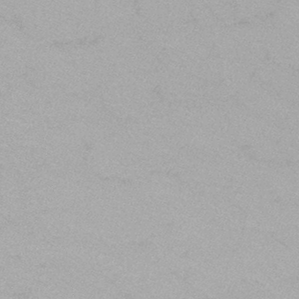
Label: frost